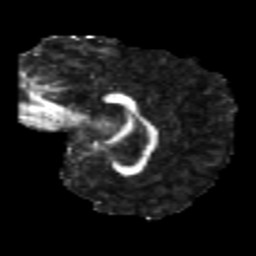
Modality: FA
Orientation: sagittal
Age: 22
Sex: female
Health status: healthy
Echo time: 0.074 s